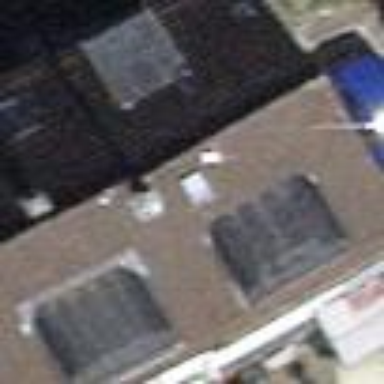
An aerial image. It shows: Terrace building with gabled roof.